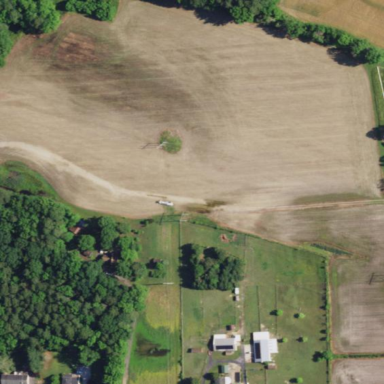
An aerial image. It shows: Farmyard area.